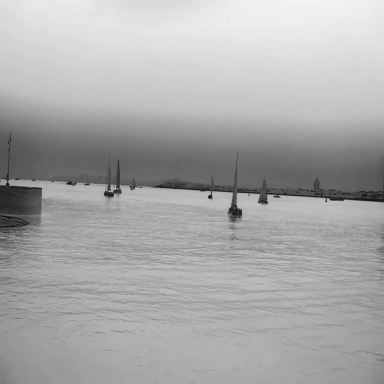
There is a container_ship in the infrared image.